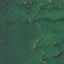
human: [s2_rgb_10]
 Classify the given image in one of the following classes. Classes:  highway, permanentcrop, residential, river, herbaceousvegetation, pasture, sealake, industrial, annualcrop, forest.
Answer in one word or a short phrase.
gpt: Forest